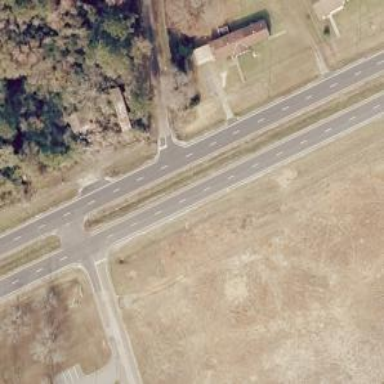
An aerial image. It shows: Road with stop sign.